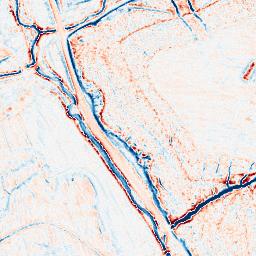
Category: edge_preserving
Decomposition family: anisotropic_diffusion
Decomposition parameters: iterations: 20
kappa: 10
gamma: 0.1
Upsampling method: quartic
Upsampling parameters: scale: 2
Upsampling scale: 2